Question: So I am trying to keep all my functions in 1 jQuery file. Still learning jQuery btw
However I'm running into problems where a div id doesn't exist on a different page and it throws and error. I use the <URL>' to initialize the plugin. It works on my home page, but will raise error on my FAQ page because there is no div with 'modalLink' class.

I don't want to create separate files, so how would you re-write this?
'''
$(document).ready(function () {
// PopEasy on Home Page
$('.modalLink').modal({
trigger: '.modalLink', // id or class of link or button to trigger modal
olay:'div.overlay', // id or class of overlay
modals:'div.modal', // id or class of modal
animationEffect: 'fadeIn', // overlay effect | slideDown or fadeIn |
videoClass:'video', // class of video element(s)
close:'.closeBtn' // id or class of close button
});
/*... other code for other pages go below ....*/
// Register Page
$('.login-window input').on('click focusin', function() {
this.value = '';
});
// FAQ Page
// FAQ sidebar menu
$('#faq-btn-general').click(function() {
$(this).parent().addClass('faq-blue');
$('#img-general-on').show();
$('#img-general-off').hide();
$('#dl-general').fadeToggle("slow", "linear");
});
});
'''
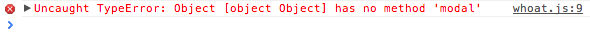
Answer: If there is no method '.modal()', then that is probably because you don't have the proper library loaded to support the '.modal()' method.
For a well behaved jQuery method (which I assume '.modal()' is), there should be no problem with:
'''
$('.modalLink').modal();
'''
if the '.modalLink' object doesn't exist. The '$('.modalLink')' jQuery object will be empty and calling '.modal()' on it will just do nothing (or that's how jQuery methods are supposed to be written anyway). If the '.modal()' method is not well behaved, then you can protect it yourself with this:
'''
// makes sure the .modalLink object exists and that the '.modal()' method exists
var modalObj = $('.modalLink');
if (modalObj.length && modalObj.modal) {
modalObj.modal(...);
}
'''